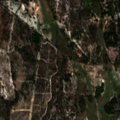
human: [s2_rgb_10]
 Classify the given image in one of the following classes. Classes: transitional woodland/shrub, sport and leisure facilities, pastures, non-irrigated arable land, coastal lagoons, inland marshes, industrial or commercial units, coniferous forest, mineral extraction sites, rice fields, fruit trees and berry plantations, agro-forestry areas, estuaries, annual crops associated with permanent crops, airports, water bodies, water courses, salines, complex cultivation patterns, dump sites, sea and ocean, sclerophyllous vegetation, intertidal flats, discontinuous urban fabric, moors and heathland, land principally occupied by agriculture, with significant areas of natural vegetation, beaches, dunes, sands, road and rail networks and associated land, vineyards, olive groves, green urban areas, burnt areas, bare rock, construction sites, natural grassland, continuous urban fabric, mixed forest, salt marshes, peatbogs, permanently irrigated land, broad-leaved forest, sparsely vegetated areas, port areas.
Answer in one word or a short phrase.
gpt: non-irrigated arable land, complex cultivation patterns, coniferous forest, mixed forest, transitional woodland/shrub